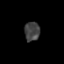
Tissue: prostate
Cell type: B cells
Senescence score: 0.7132
Nuclear area (px): 290
Mean DAPI intensity: 66.221